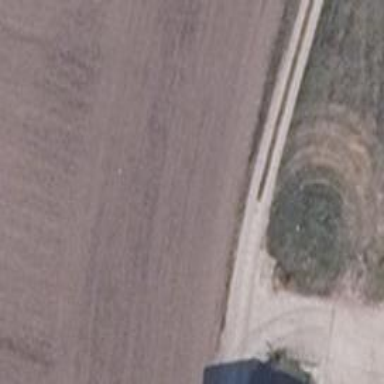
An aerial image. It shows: Track road with grade3 tracktype.